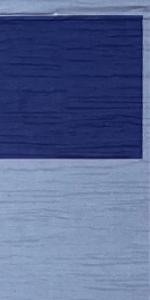
Label: Empty